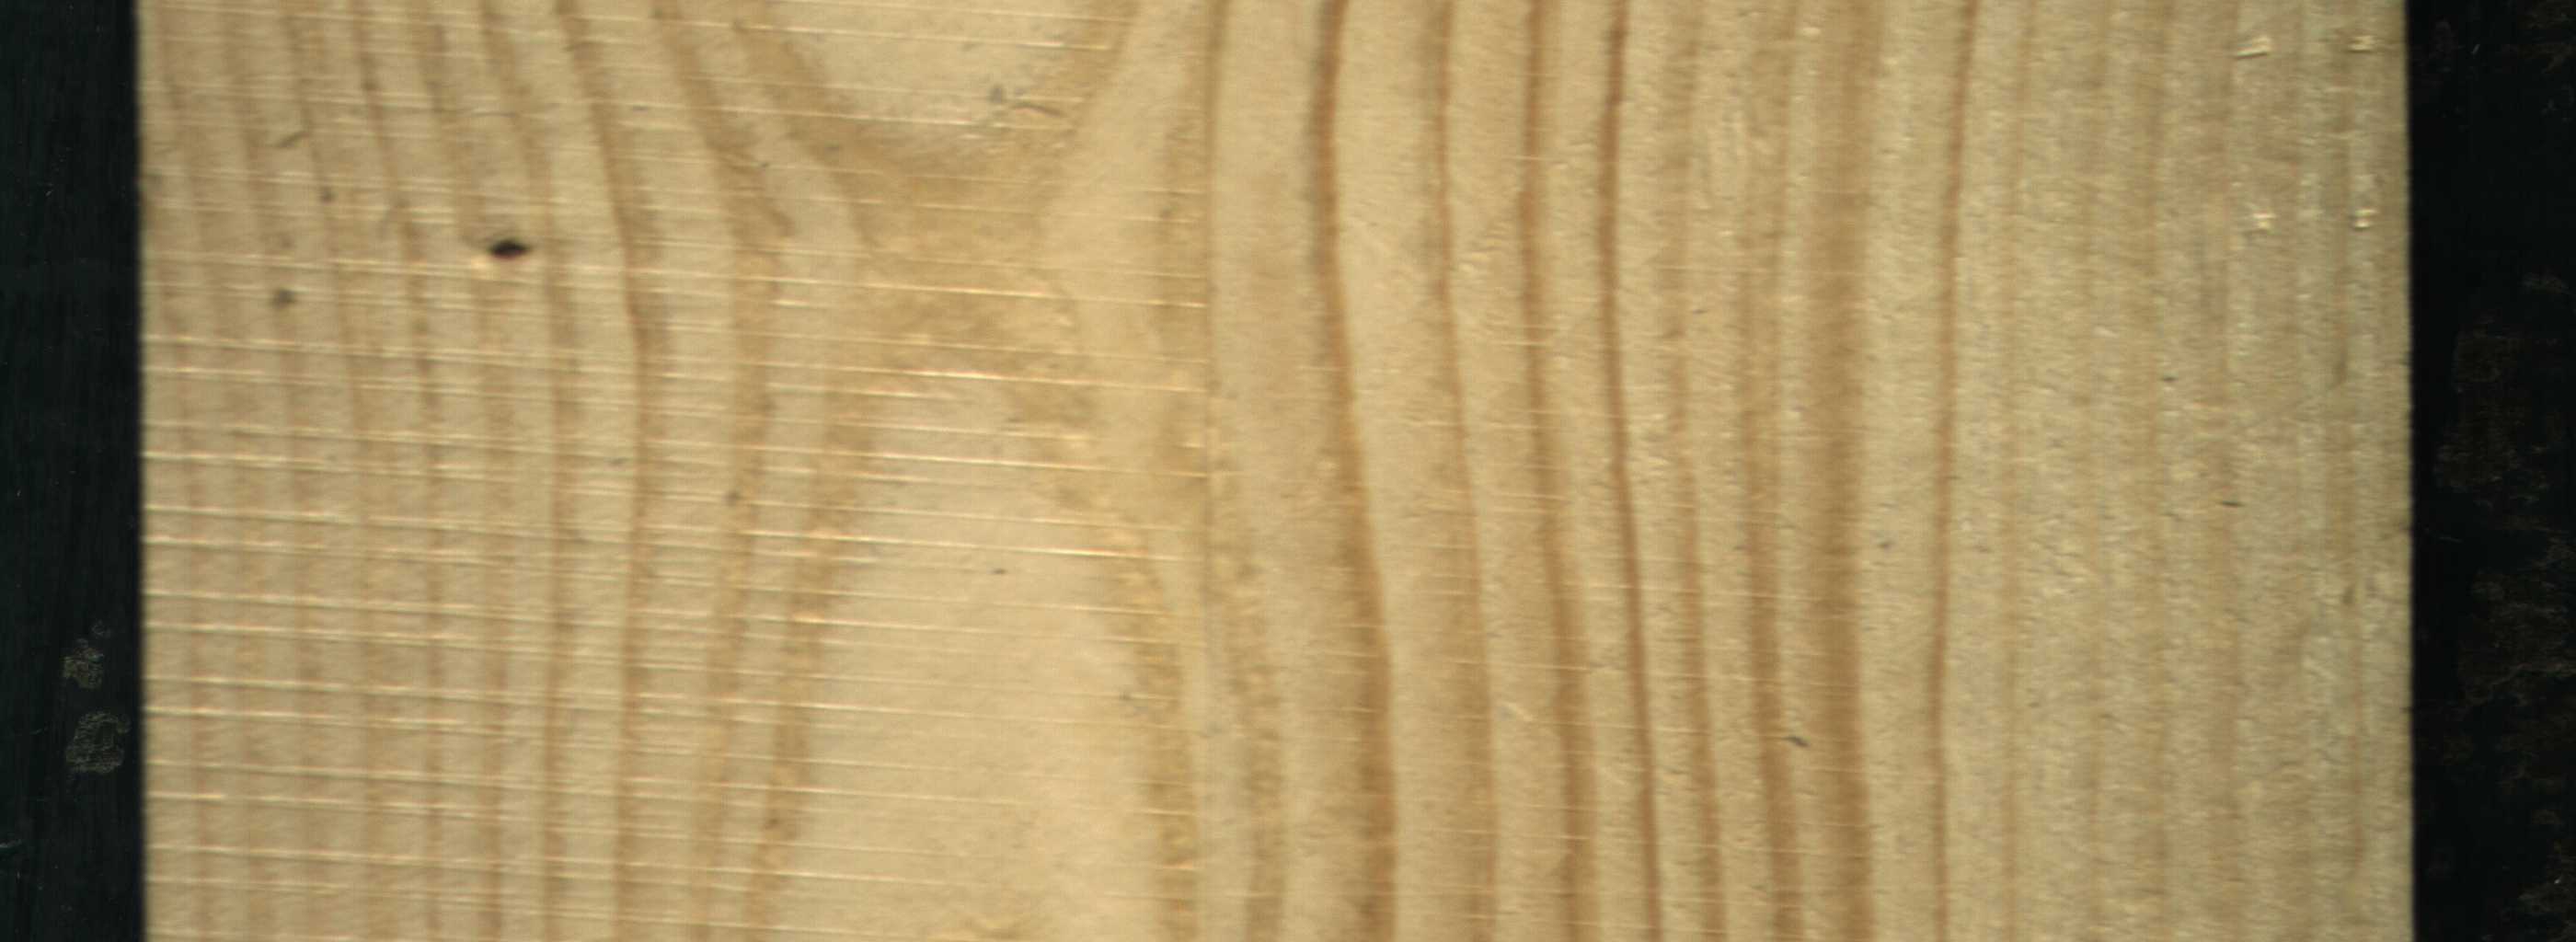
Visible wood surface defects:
Dead_Knot